Question: I am new to IOS programming and will need some direction here.
I am trying to create a tableview with each rows having a image and some text.
I am able to take a TableViewController and programmatically was able to add basic text and rows. But can you please tell me how should i add more complex content. Trying to achieve something like this using program.

My current code looks like this in my TableViewController and its able to print a text message on each row.
'''
override func numberOfSectionsInTableView(tableView: UITableView!) -> Int {
return 1
}
override func tableView(tableView: UITableView?, numberOfRowsInSection section: Int) -> Int {
return 10
}
override func tableView(tableView: UITableView?, cellForRowAtIndexPath indexPath: NSIndexPath?) -> UITableViewCell? {
var mycell:UITableViewCell = self.tableView.dequeueReusableCellWithIdentifier("frontcell", forIndexPath: indexPath) as UITableViewCell
mycell.textLabel.text = "Just a generic message"
return mycell
}
'''
There is a
'''
mycell.contentView
'''
which takes in UIView. But how does it works? How should this object be created?
Appreciate your help.
------Update -----
Thanks to Suryakant for helping out. Answer below for his step by step how to do. Any one who needs the source code can use this. <URL>
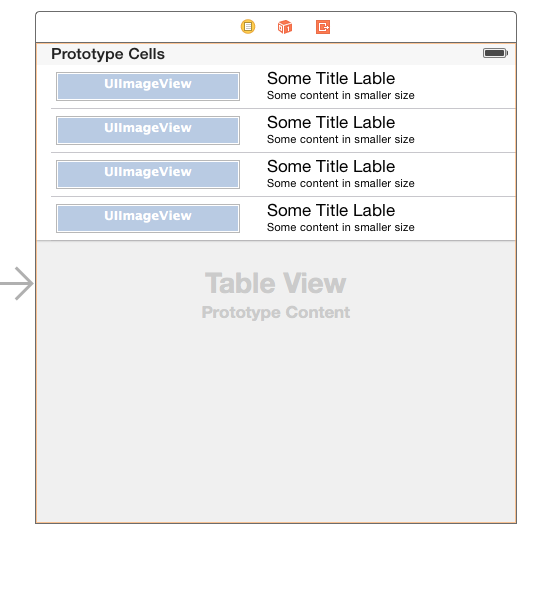
Answer: Though you can achieve it by default 'UITableViewCell' also, as '@meda' mention in his answer,
but it seems, you want different 'UIImageView' size and 2 'UILabels' with different font size or may be some more controls there. For Achieving that you need to customize 'UITableViewCell' and you can do that by subclassing 'UITableViewCell' class.
1. Create a class by subclassing UITableViewCell. e.g. your subclass say MyCell look like --

2.Go to storyboard and select and select 'Identity inspector', in Class type your custom class name (e.g MyCell )in place of 'UITableViewCell'.
drag-n-drop all the controls you need and link with their 'IBOutlets' (From MyCell to prototypeCell).
This goes as below..

3.Now goto 'Attributes Selector' and give some 'Identifier' to your 'MyCell', you can give any string you want.

4.Goto the class where you implemented UITableView delegates and update your cellForIndexPath as bellow
'''
override func tableView(tableView: UITableView!, cellForRowAtIndexPath indexPath:
NSIndexPath!) -> UITableViewCell! {
let kCellIdentifier:String = "cell"
var cell = tableView.dequeueReusableCellWithIdentifier(kCellIdentifier) as MyCell!
if cell == nil {
// register Custom UITableView Class to UITableView
tableView.registerClass(MyCell.classForCoder(), forCellReuseIdentifier: kCellIdentifier)
cell = MyCell(style: UITableViewCellStyle.Default, reuseIdentifier: kCellIdentifier)
}
if var label = cell.cellMyCity{
label.text = cityList[indexPath.row]
}
if var label = cell.cellMyCountry{
label.text = countryList[indexPath.row]
}
if var imageView = cell.imageView{
imageView.image = UIImage(named :"img.png")
}
return cell
}
'''
For reference you can see <URL>.